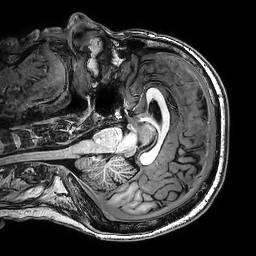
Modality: T1w
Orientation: axial
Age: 34
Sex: male
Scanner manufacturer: philips
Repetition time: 0.008142 s
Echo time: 0.00374 s